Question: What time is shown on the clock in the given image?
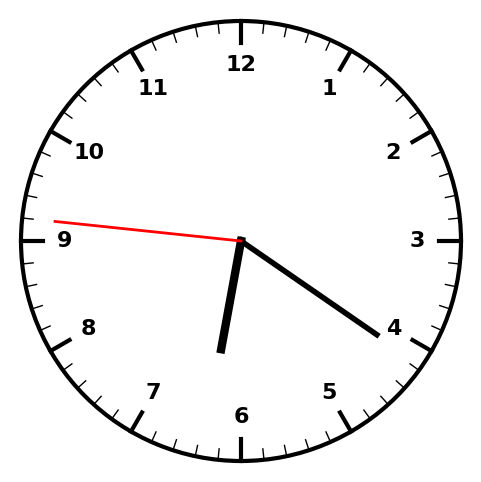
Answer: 06:20:46